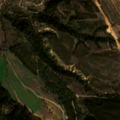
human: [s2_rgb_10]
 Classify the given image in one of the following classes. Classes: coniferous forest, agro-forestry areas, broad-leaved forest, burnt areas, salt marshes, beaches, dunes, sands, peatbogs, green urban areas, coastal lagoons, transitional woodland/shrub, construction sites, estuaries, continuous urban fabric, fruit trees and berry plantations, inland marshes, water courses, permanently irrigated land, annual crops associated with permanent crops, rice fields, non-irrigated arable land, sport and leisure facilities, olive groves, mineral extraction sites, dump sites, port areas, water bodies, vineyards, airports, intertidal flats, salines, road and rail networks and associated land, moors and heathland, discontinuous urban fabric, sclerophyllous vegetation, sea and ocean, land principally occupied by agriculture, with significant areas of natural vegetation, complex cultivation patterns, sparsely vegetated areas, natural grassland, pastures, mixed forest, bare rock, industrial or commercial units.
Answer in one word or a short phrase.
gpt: non-irrigated arable land, agro-forestry areas, broad-leaved forest, natural grassland, transitional woodland/shrub